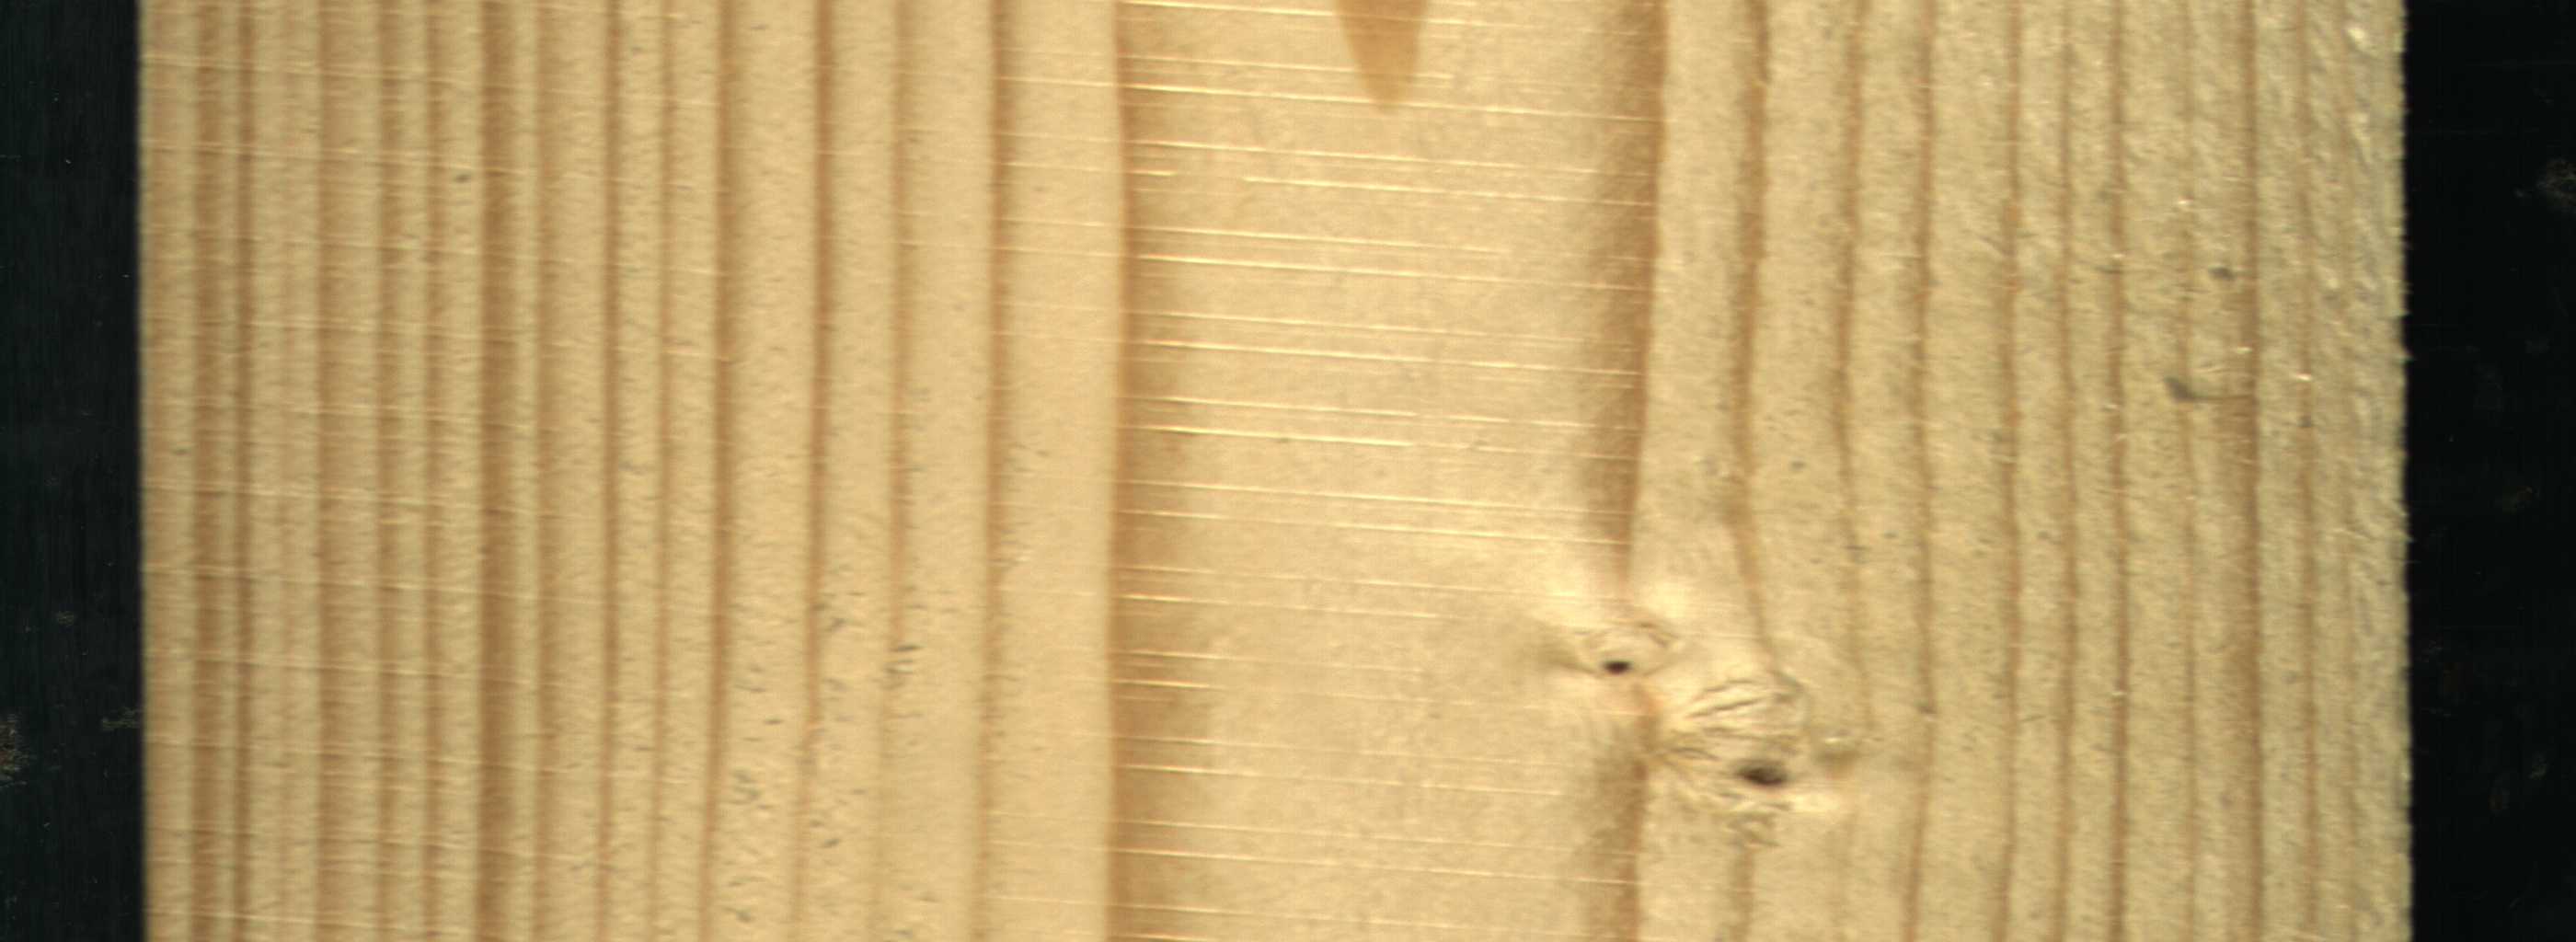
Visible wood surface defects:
Live_Knot
Live_Knot